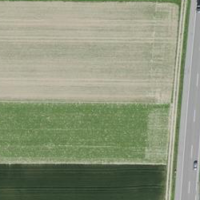
EUNIS habitat code: 57
Species observed at this site:
Corylus avellana